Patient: sex M, age 42
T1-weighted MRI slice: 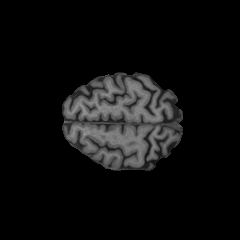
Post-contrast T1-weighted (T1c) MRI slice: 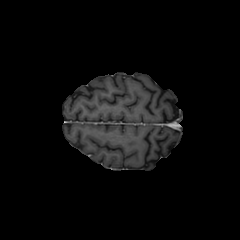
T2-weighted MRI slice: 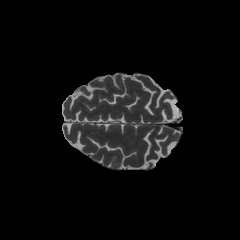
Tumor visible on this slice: no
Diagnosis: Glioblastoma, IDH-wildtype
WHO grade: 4